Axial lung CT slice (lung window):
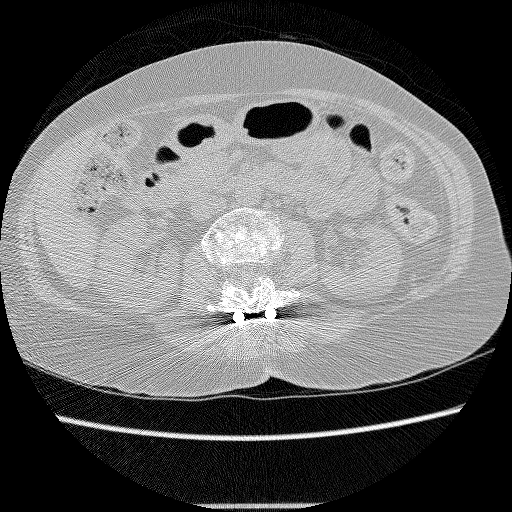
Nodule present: no